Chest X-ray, AP view. Patient: 28 years old, sex M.
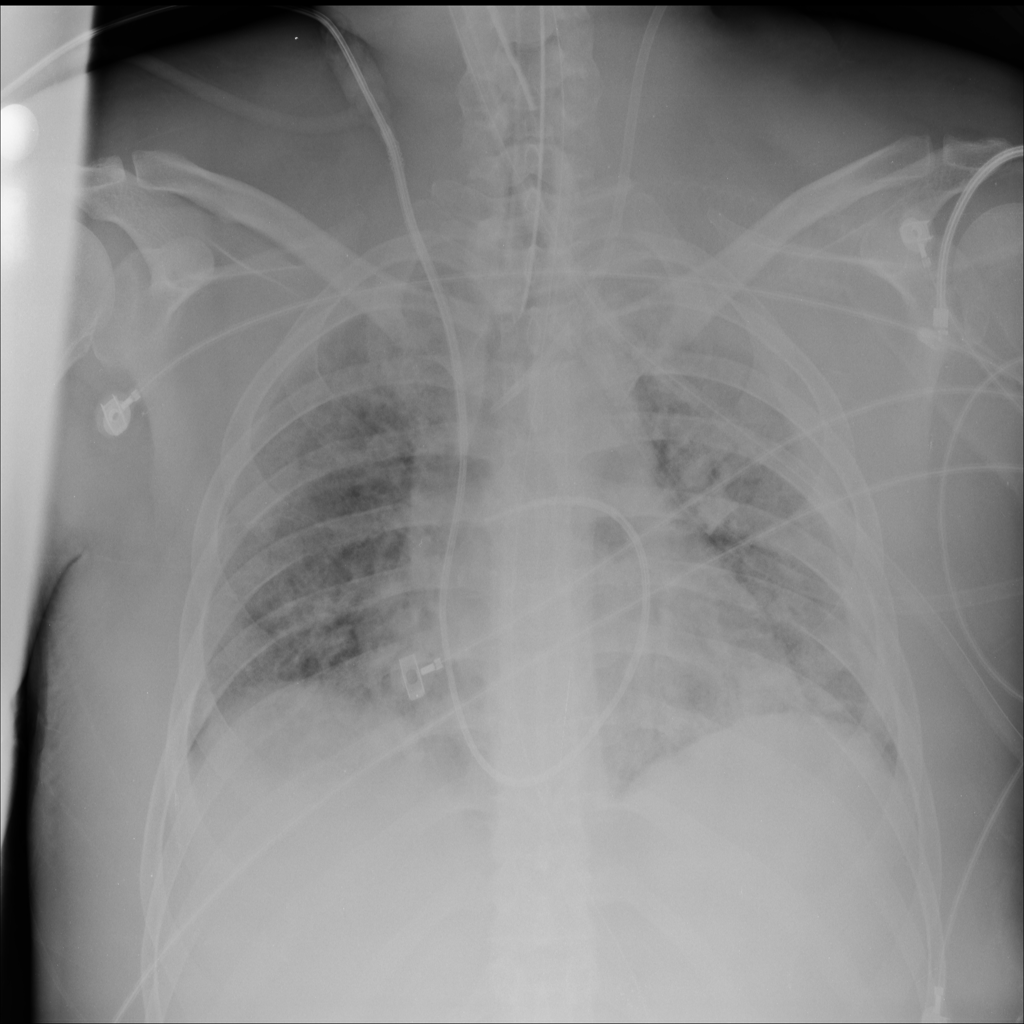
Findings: No Finding